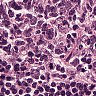
Metastatic tissue present: no